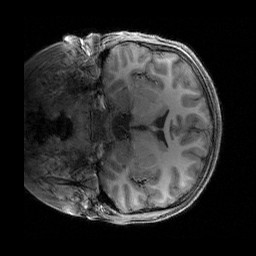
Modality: T1w
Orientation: coronal